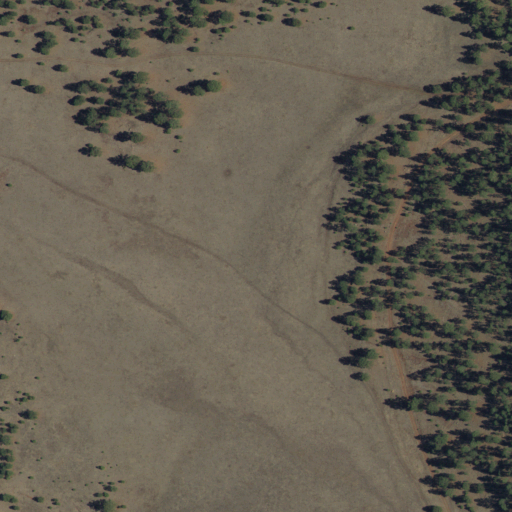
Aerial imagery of plain(s) in New Mexico named Turkey Park containing shrub and evergreen forest